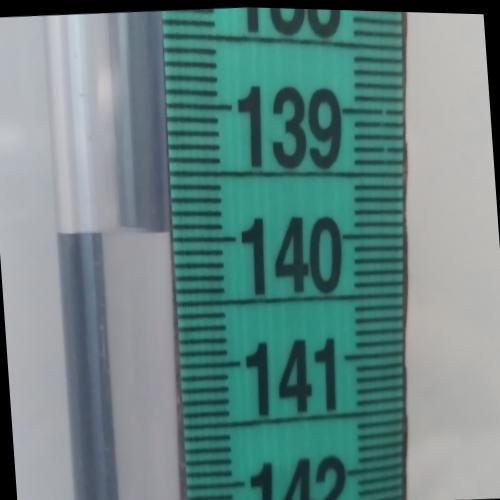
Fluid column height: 139.9 cm